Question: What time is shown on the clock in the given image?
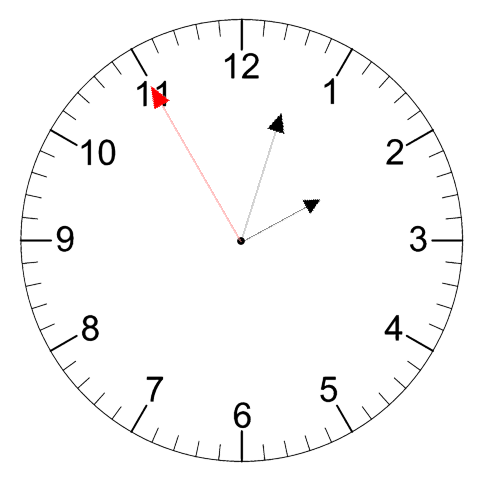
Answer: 02:02:55